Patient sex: F
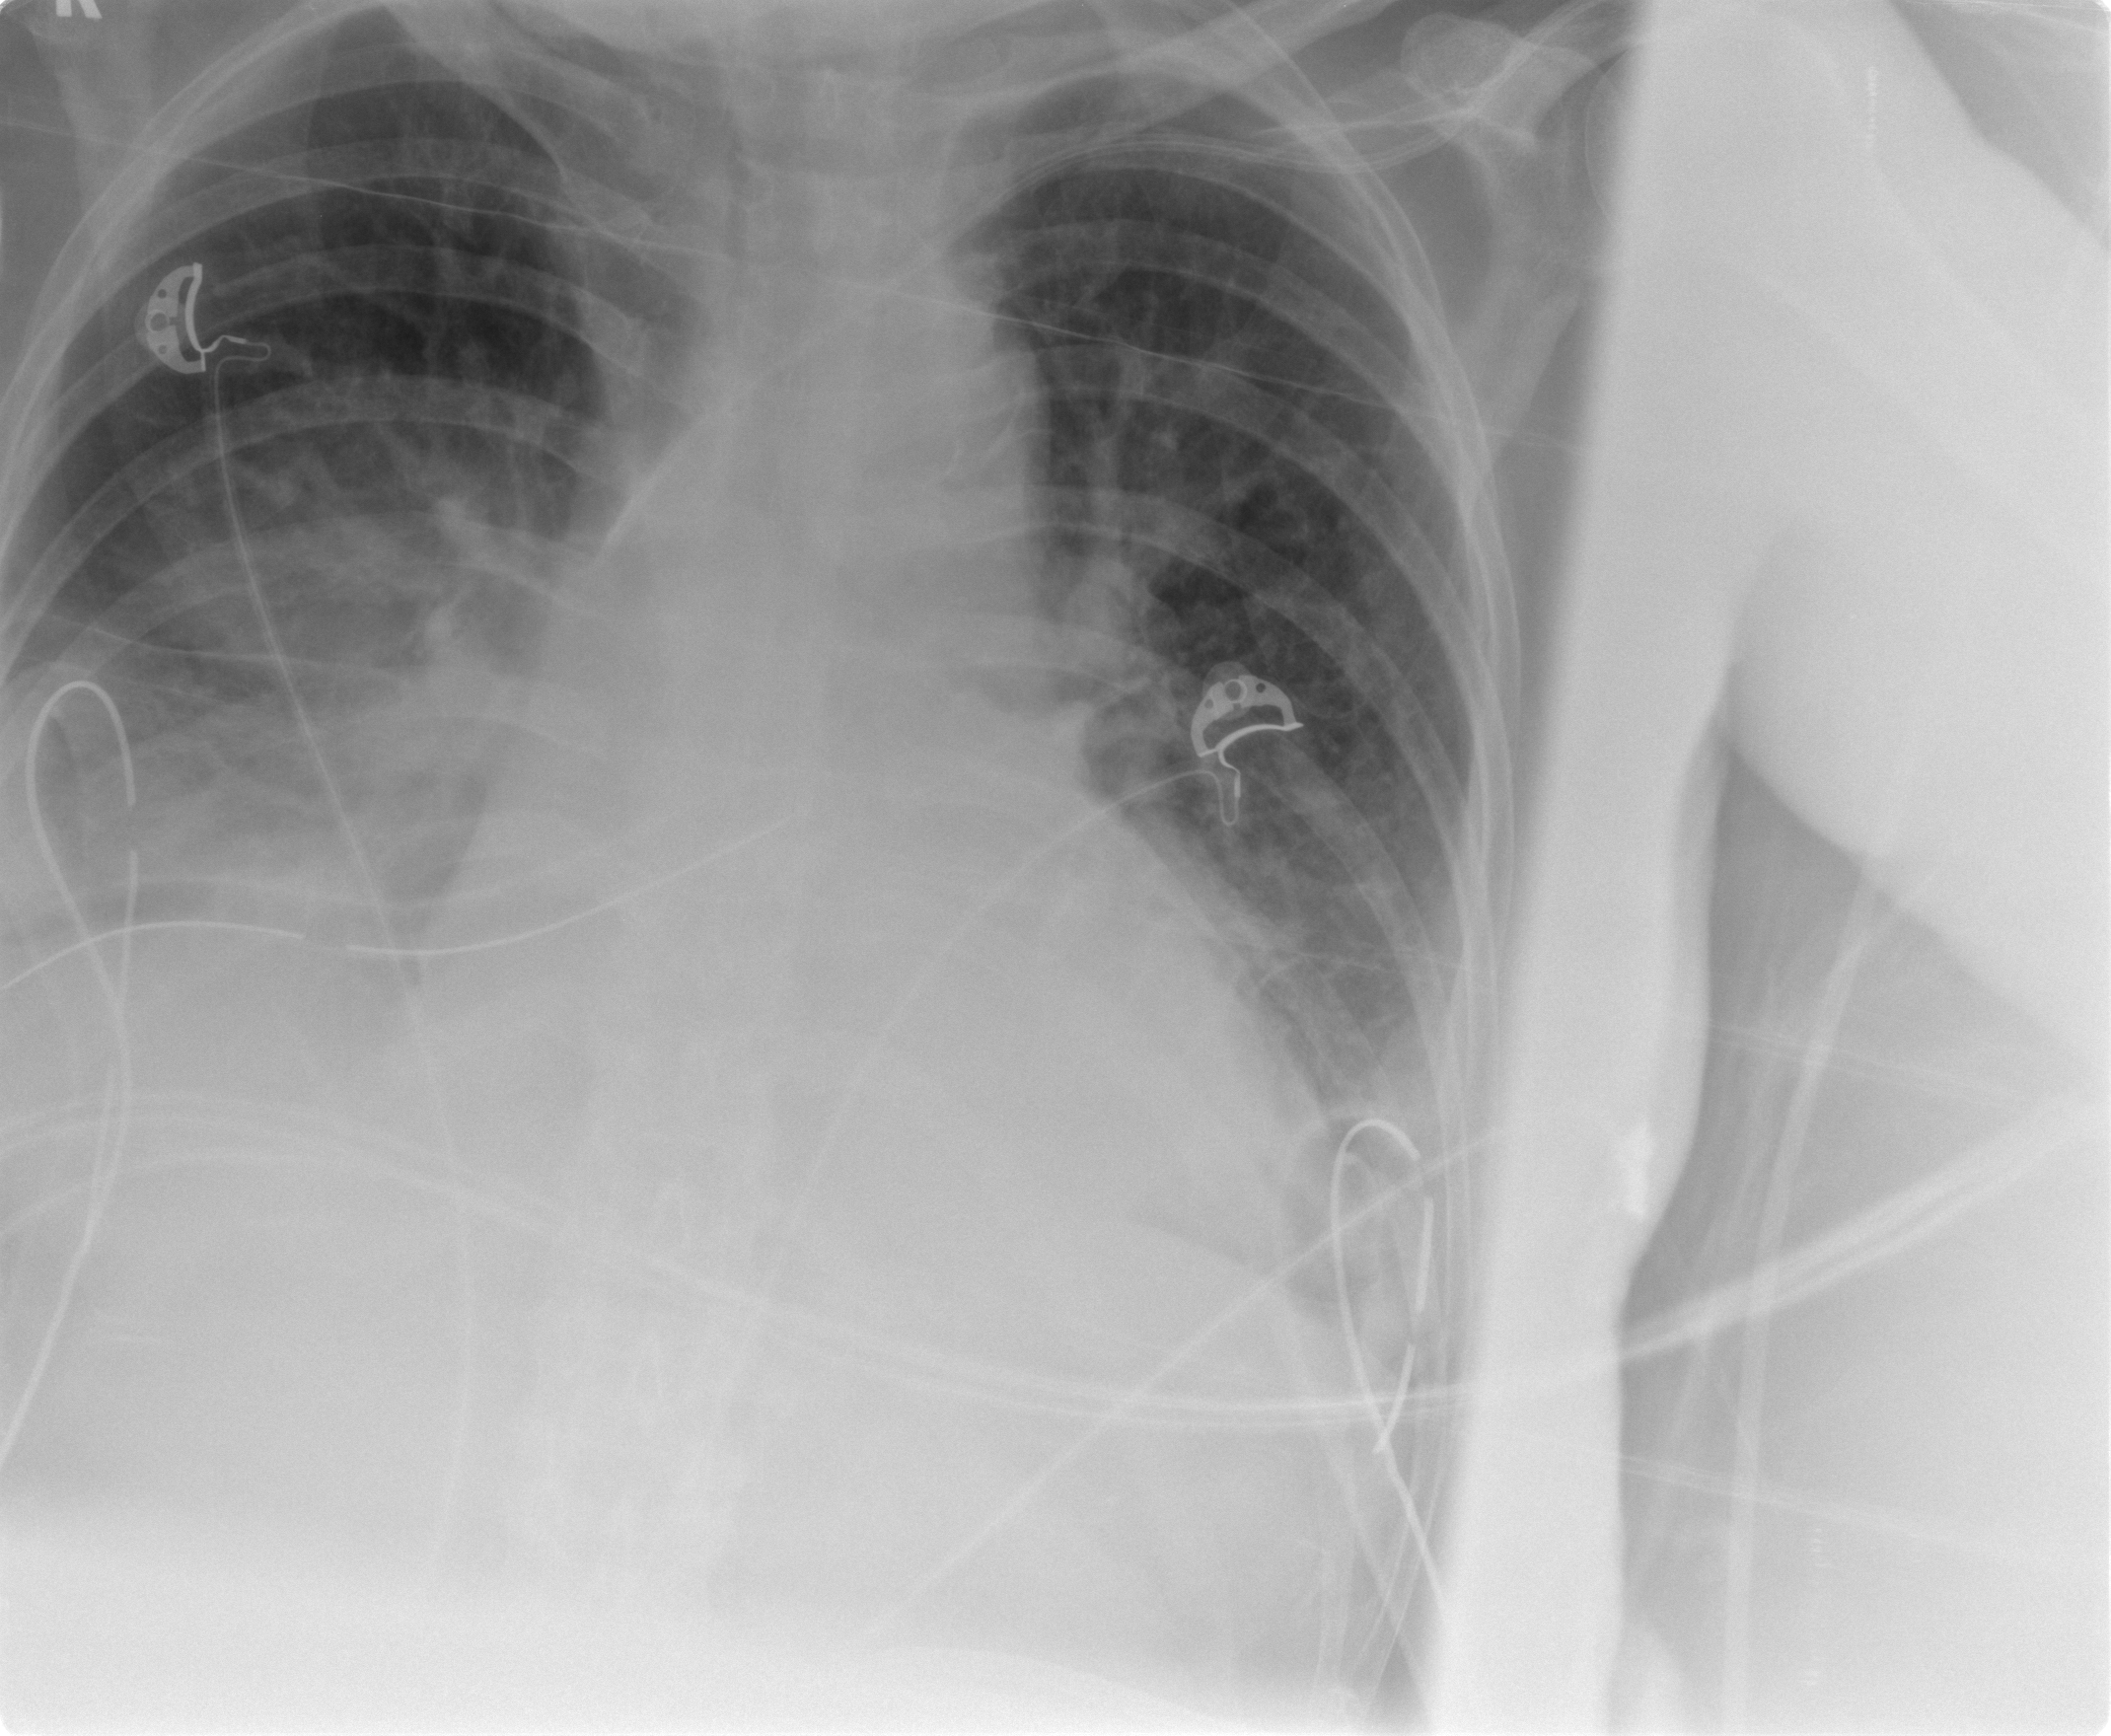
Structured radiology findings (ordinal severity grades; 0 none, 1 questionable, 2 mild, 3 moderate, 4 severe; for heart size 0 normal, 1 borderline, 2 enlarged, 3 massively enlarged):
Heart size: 0
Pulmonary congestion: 2
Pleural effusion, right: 2
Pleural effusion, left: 0
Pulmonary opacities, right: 2
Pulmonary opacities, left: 0
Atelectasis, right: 2
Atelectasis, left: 2